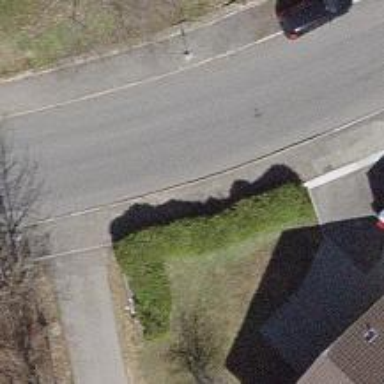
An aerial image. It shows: Hedge barrier.